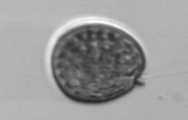
Label: Prorocentrum